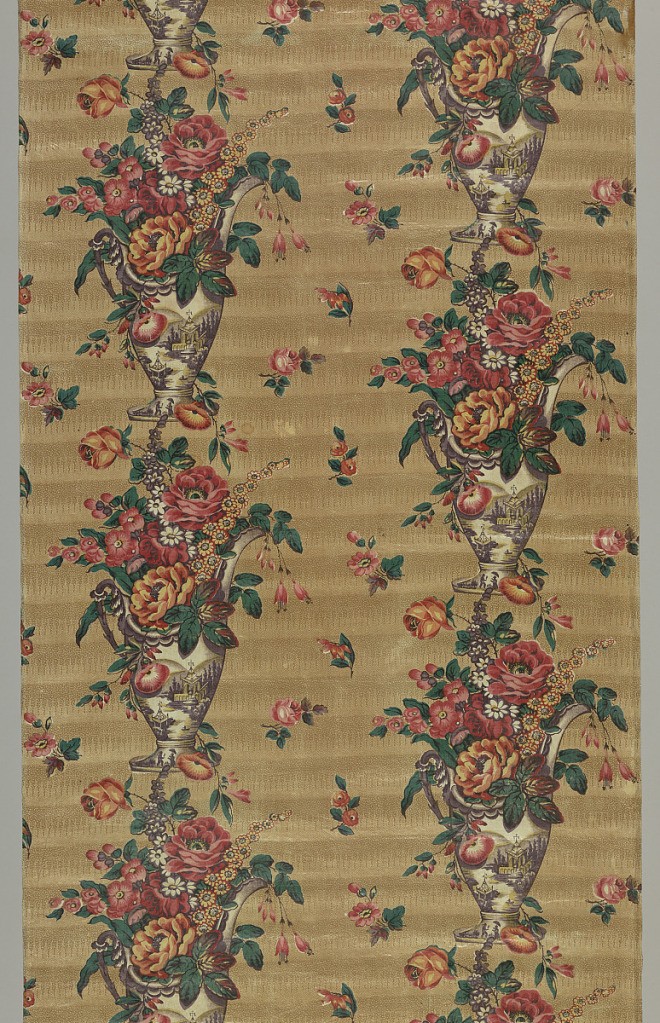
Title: Textile
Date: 1830s
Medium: cotton Technique: roller printed on cotton plain weave; printed by a machine with 7 rollers using both relief and engraved surfaces; glazed surface.
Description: Urns of flowers with Chinese landscape scenes on the urns, in seven colors.